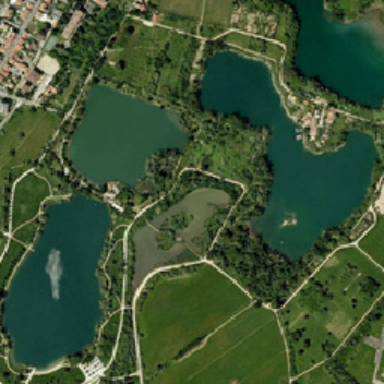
There are four green lakes in the middle of the green park .